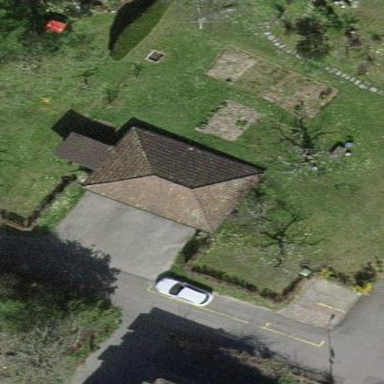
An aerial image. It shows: Garage.